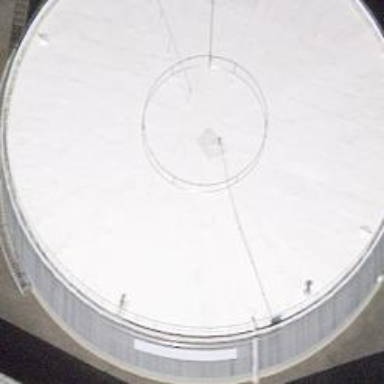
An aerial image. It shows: Industrial building housing storage tank.